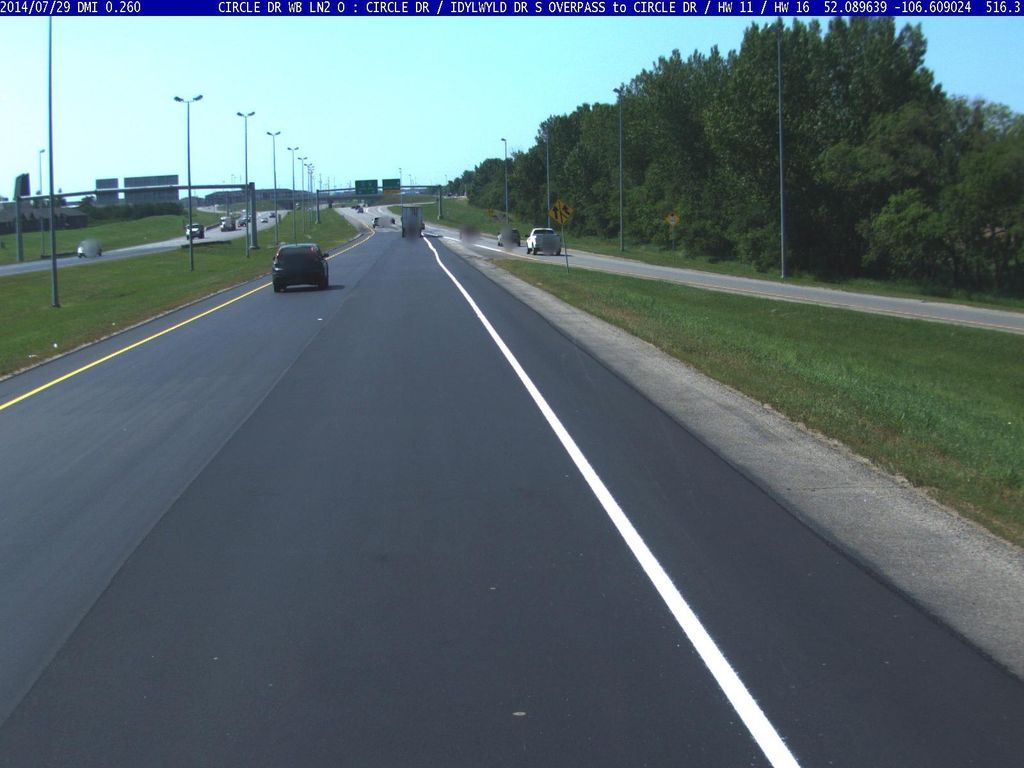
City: saskatoon